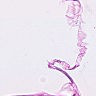
Metastatic tissue present: no